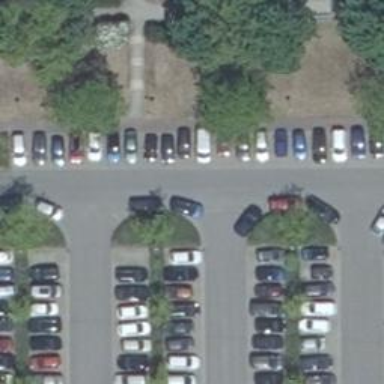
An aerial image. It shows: Parking aisle designated as service road.